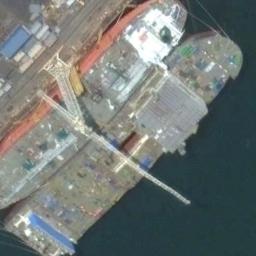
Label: ship